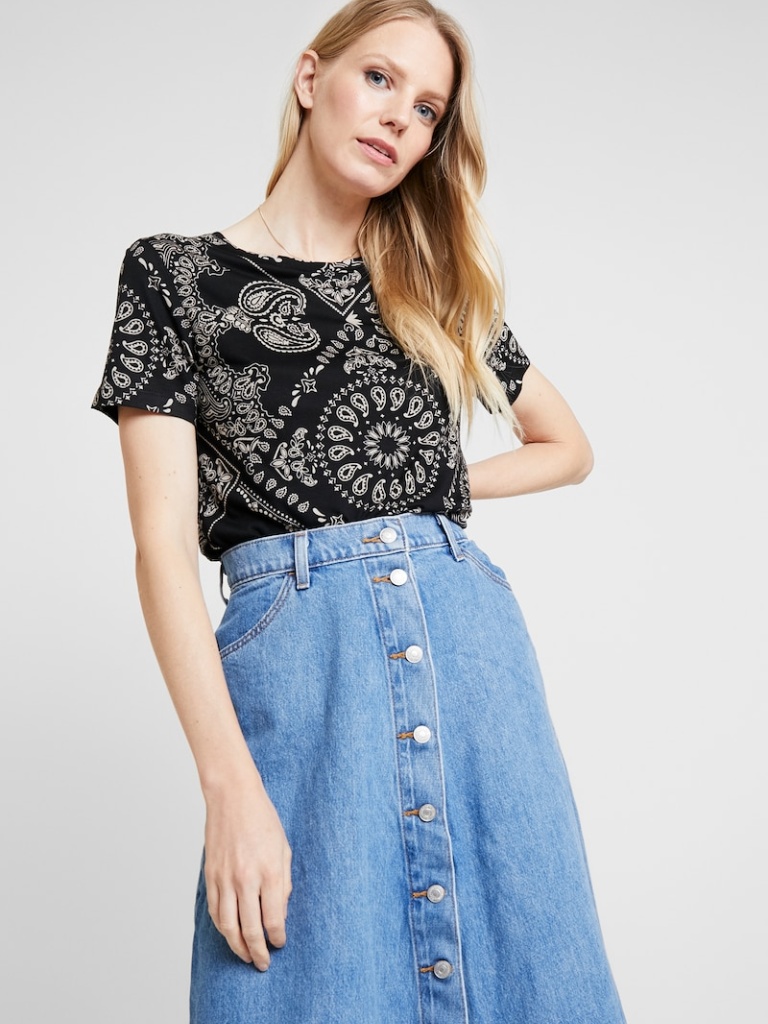
cotton relaxed short sleeve hip length Fully Tucked in v-neck t-shirt